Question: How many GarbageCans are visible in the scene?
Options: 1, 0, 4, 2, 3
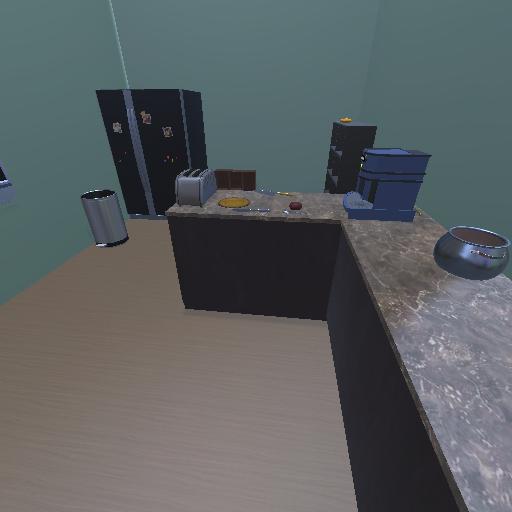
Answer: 1